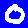
Digit: 0